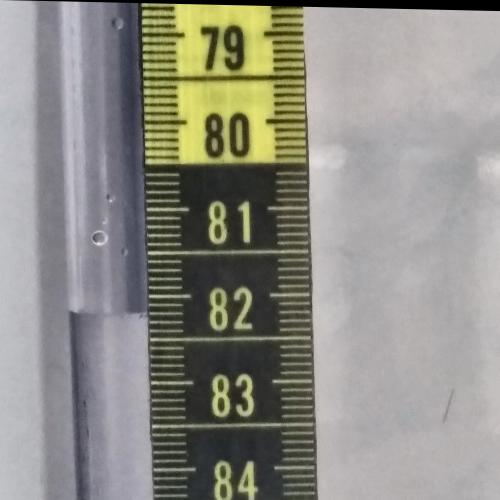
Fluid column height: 82.2 cm